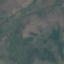
Land use / land cover class: HerbaceousVegetation